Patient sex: M
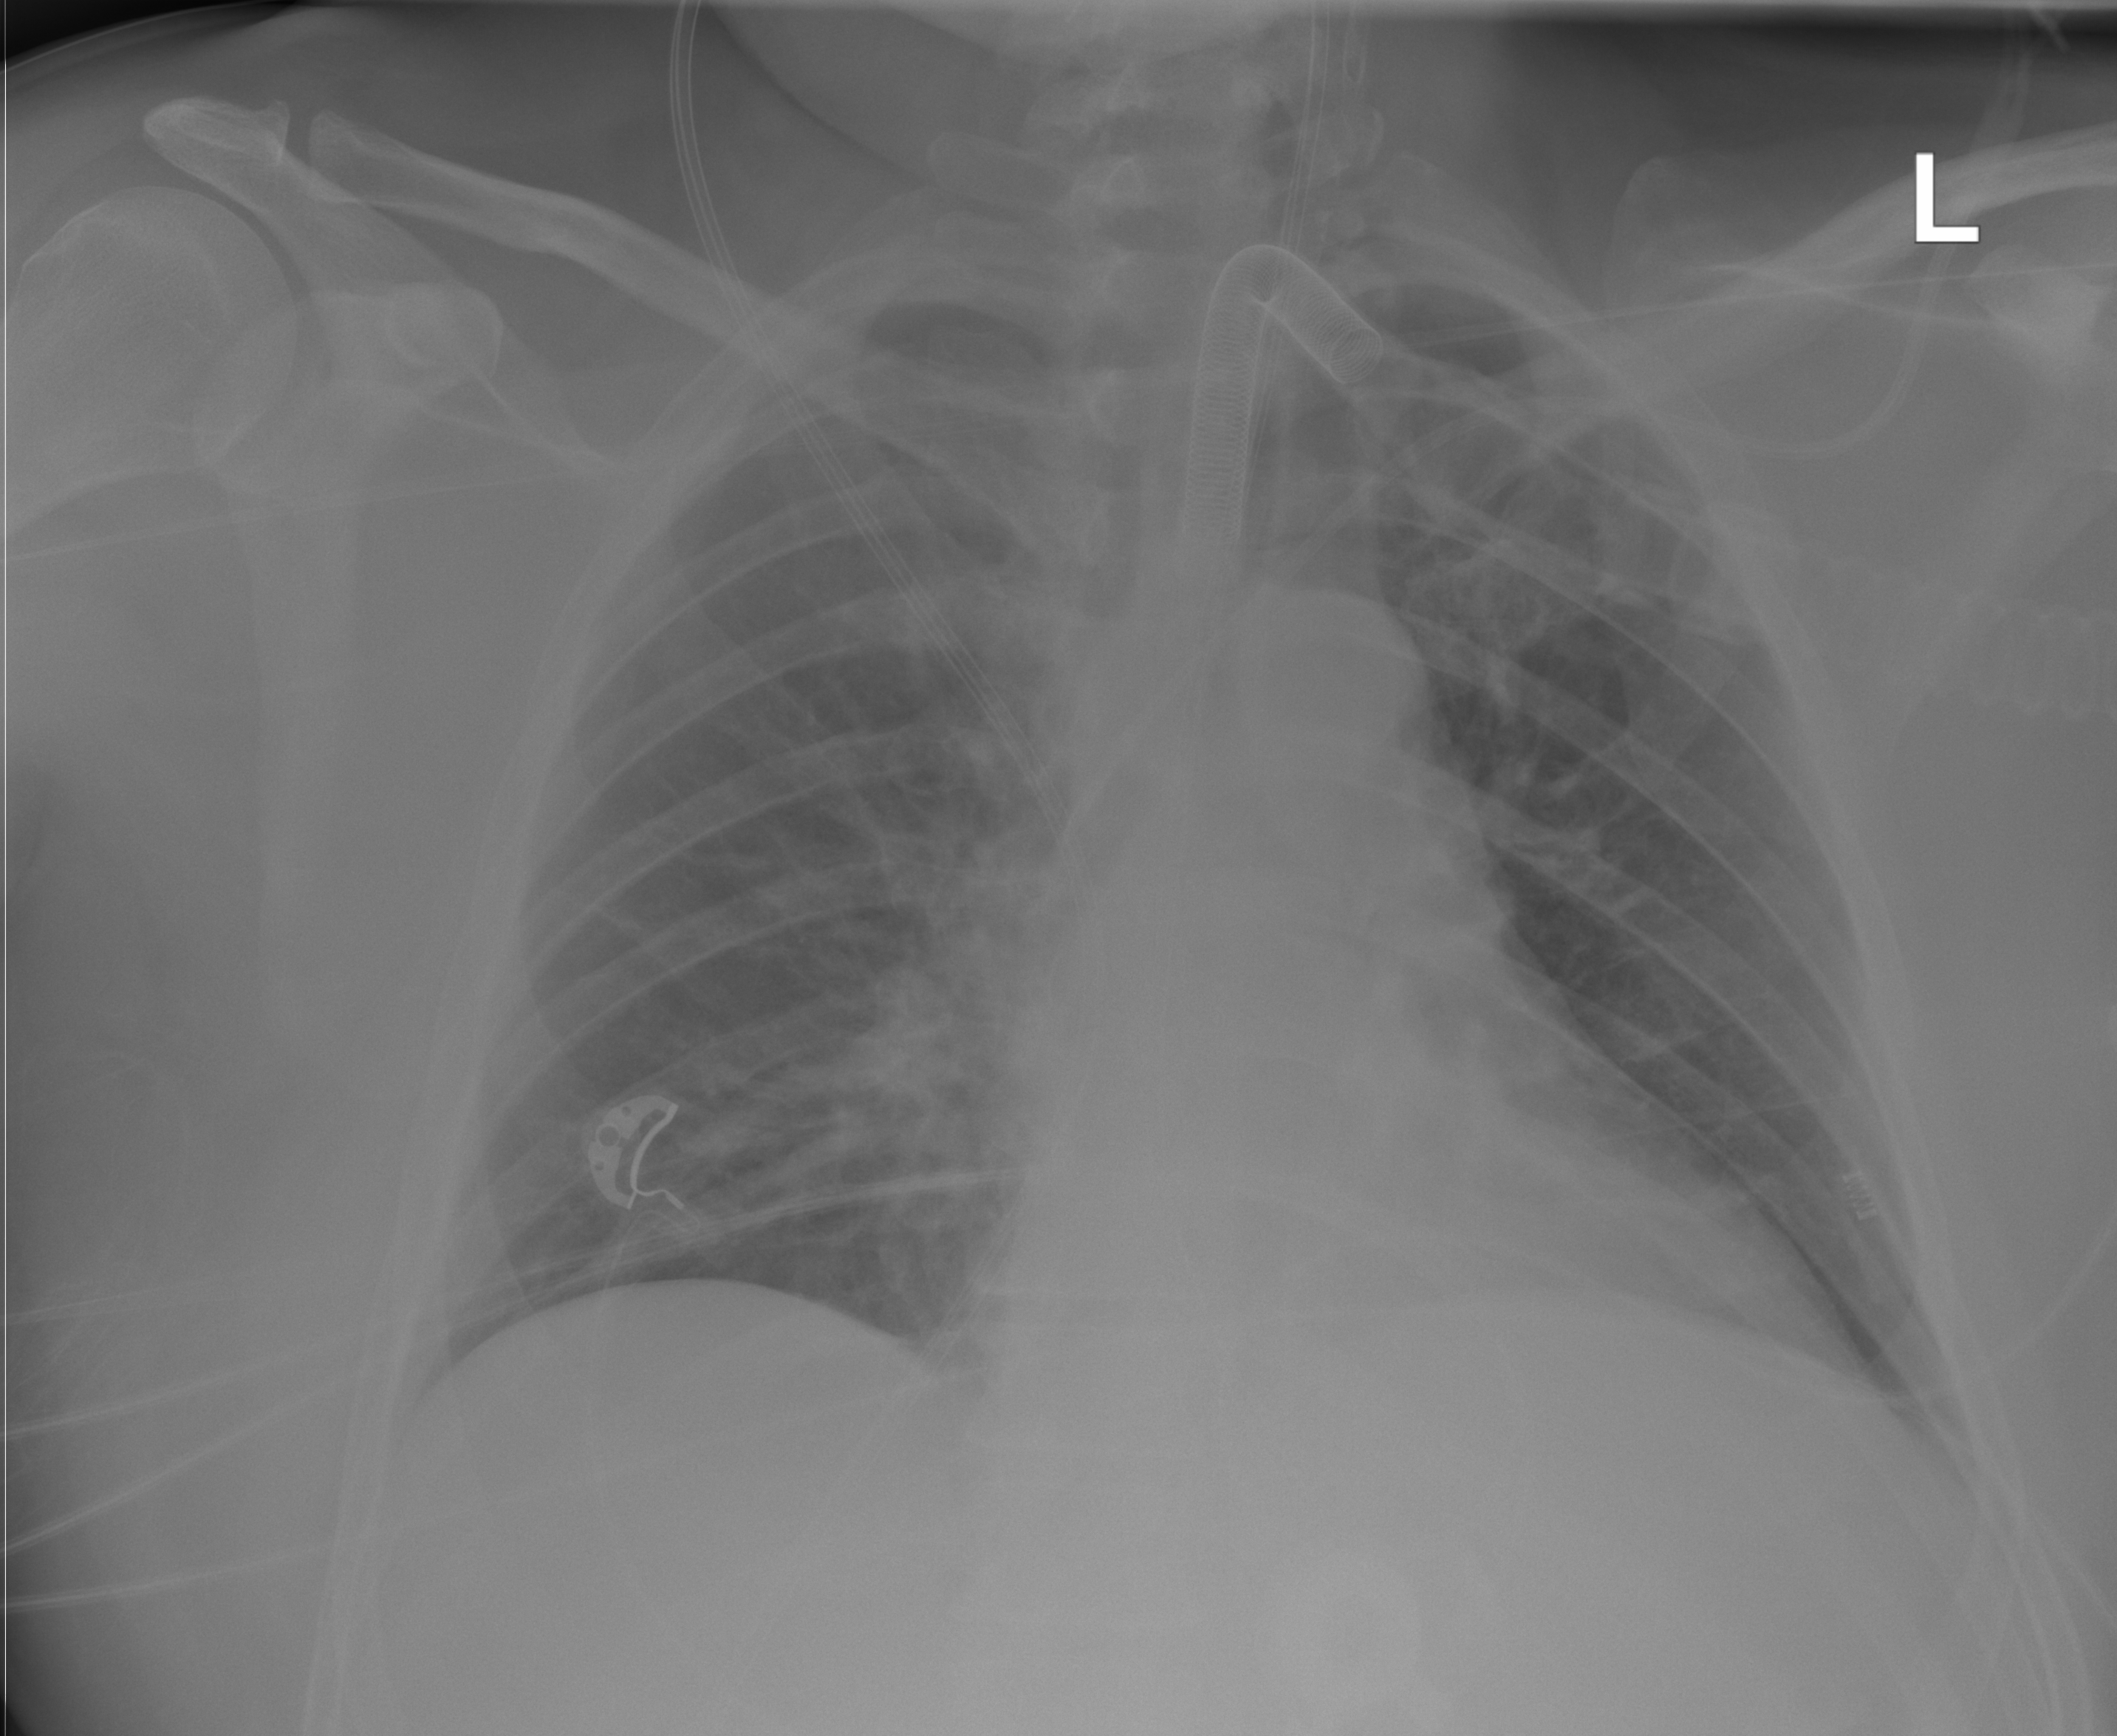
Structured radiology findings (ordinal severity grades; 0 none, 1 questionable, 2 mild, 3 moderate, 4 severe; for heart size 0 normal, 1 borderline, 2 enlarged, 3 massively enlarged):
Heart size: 0
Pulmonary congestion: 0
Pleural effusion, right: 0
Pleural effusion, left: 0
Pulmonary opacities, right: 1
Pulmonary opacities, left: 0
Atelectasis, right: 0
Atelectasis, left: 0